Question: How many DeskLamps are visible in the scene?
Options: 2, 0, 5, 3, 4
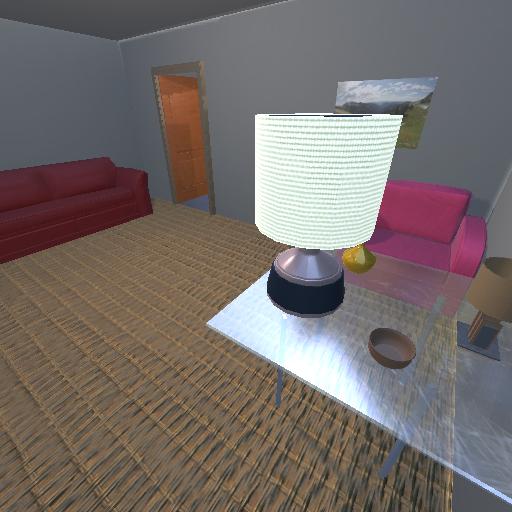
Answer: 2